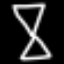
Label: hourglass